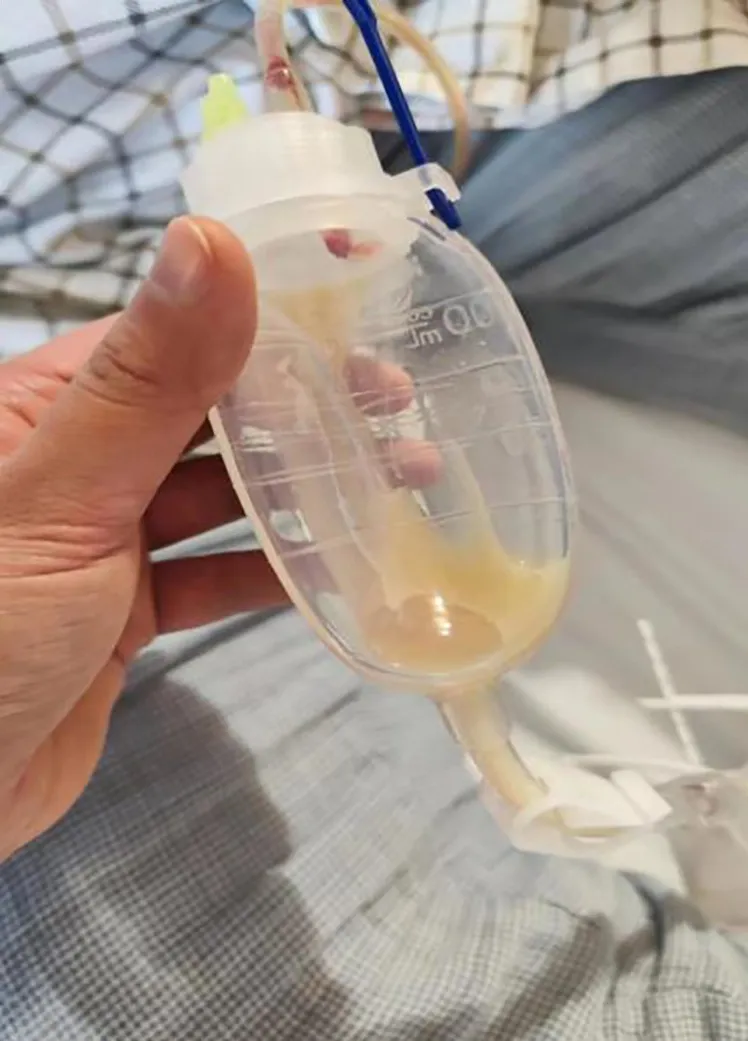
On postoperative day 2, there was milky fluid in the drainage tube, suggesting the existence of chylous fistula.
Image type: medical_photograph (skin_photograph)